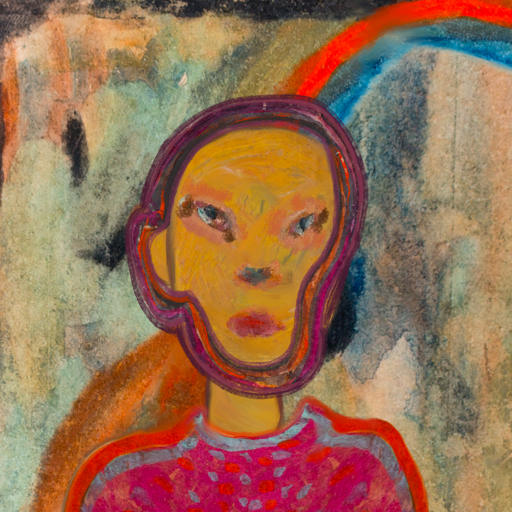
Background: Childish, Head And Neck Front: After_Raid, Face Front: Boggyland, Bust: Sisters, Hair Front: Hypocrite, Head Accessory: Blank, Second Necklace: Blank, Necklace: Blank, Baby: Blank